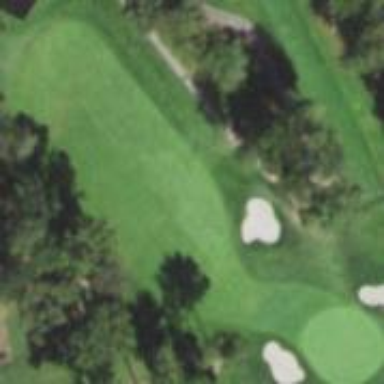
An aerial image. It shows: Scenic golf fairway.